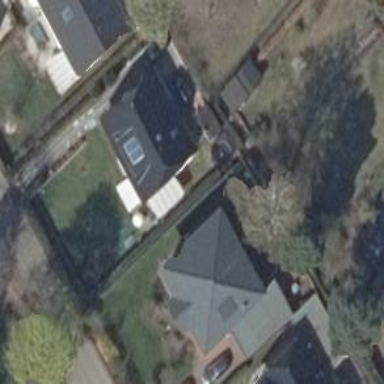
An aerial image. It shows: Detached building with pyramidal roof shape.